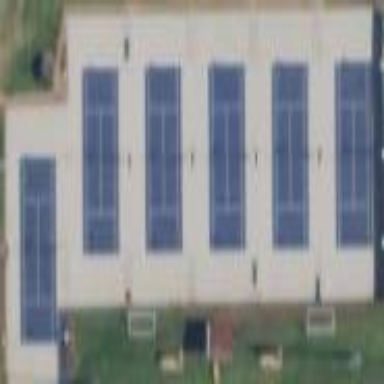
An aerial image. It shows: Tennis court on the leisure land pitch.